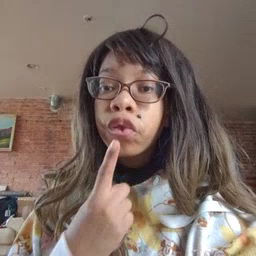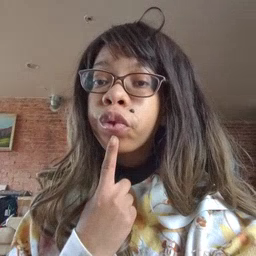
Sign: red